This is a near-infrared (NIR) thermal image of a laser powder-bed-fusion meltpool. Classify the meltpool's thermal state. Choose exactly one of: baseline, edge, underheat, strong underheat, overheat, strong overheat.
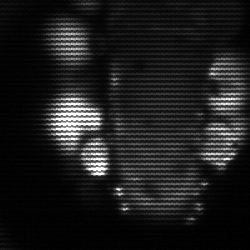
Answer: strong underheat